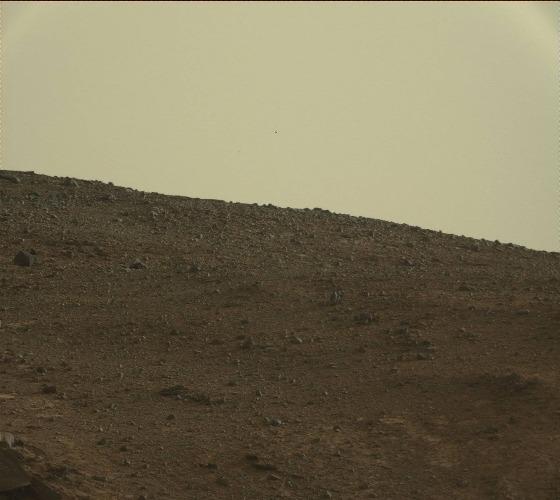
Terrain classes present: Gravel / Sand / Soil, Rock, Sky / Distant Mountains